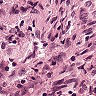
Metastatic tissue present: no